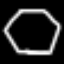
Label: octagon